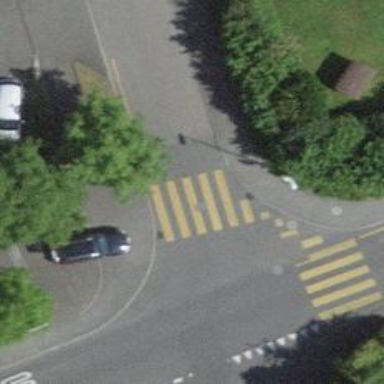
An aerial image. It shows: Kerb serving as barrier.